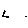
Label: triangle